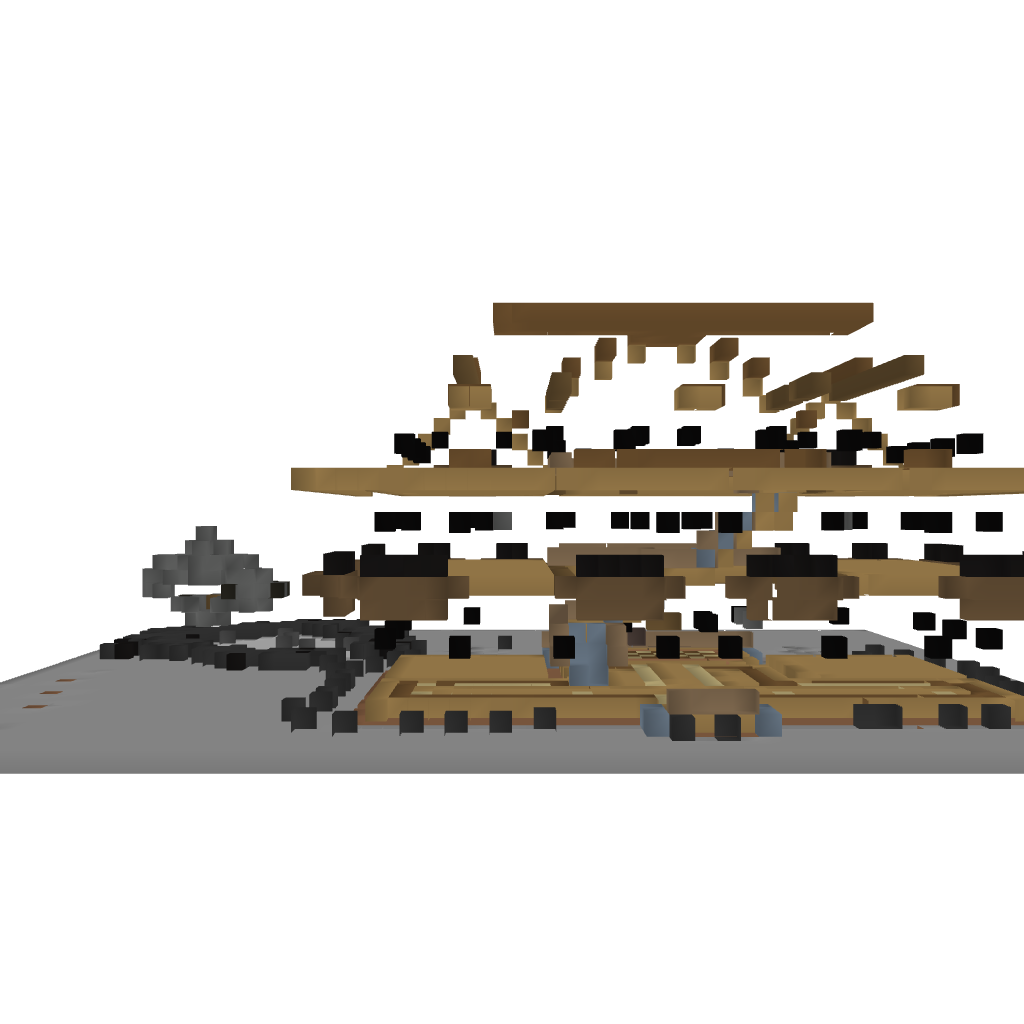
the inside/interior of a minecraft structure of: My House